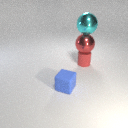
small red rubber cylinder below large cyan metal sphere